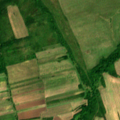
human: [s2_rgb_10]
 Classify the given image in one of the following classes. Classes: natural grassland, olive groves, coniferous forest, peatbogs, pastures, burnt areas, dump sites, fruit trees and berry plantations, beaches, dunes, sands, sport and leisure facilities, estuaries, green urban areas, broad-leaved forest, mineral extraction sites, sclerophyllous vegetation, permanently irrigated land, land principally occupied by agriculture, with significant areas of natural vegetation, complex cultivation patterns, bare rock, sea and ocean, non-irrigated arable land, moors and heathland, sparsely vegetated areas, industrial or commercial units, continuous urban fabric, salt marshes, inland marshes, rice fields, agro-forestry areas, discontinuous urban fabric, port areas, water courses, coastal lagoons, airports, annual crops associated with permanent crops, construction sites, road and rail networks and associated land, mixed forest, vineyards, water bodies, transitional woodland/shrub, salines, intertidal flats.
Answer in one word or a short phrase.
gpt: non-irrigated arable land, transitional woodland/shrub